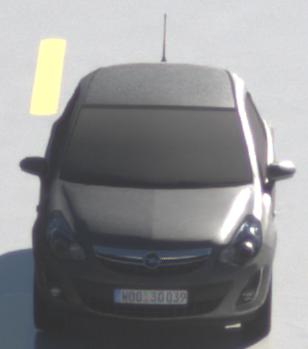
Make: Opel
Model: Corsa 1.2
Detailed model: Corsa (D)
Model produced from: 2011/01
Model produced until: 2014/08
Doors: 3
Color: gray
Road condition: wet road
Daytime: morning or afternoon
Contrast: high contrast